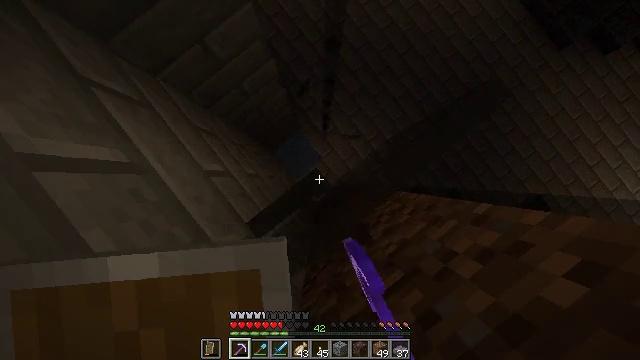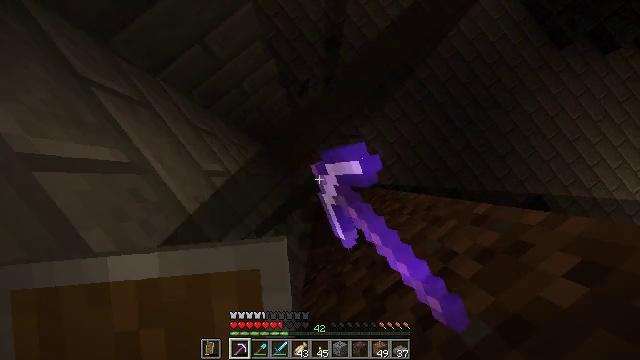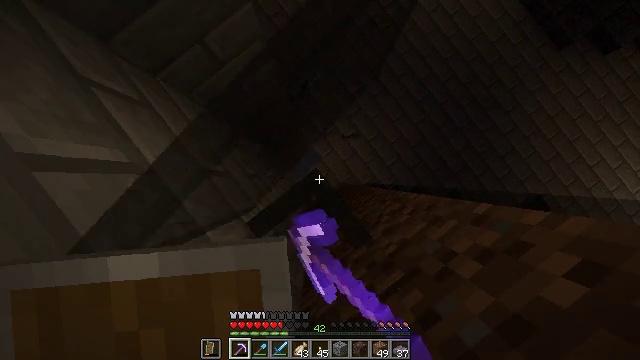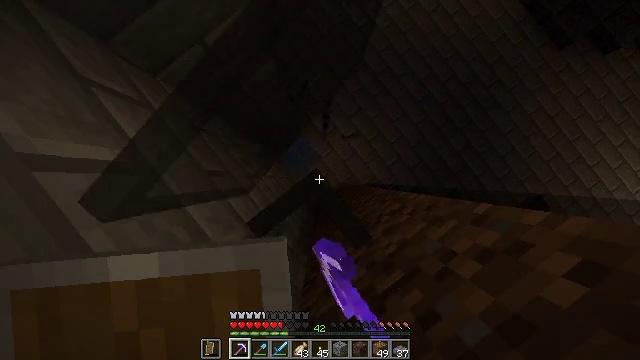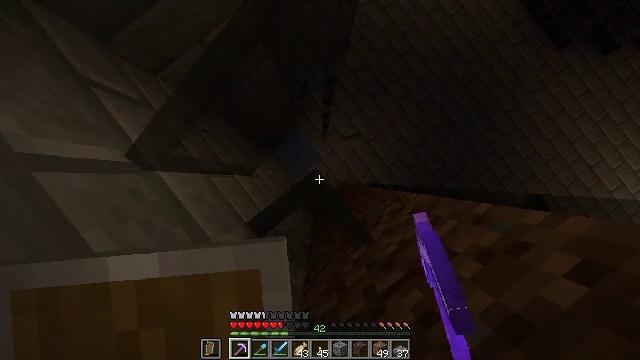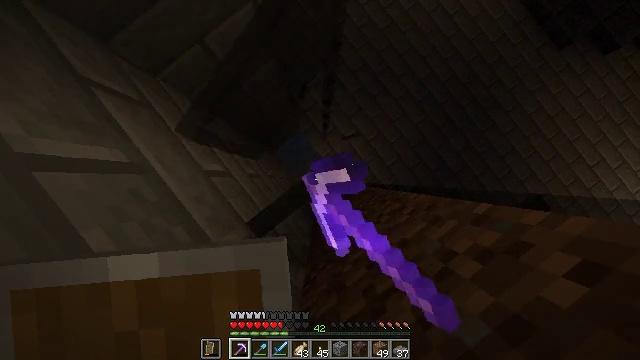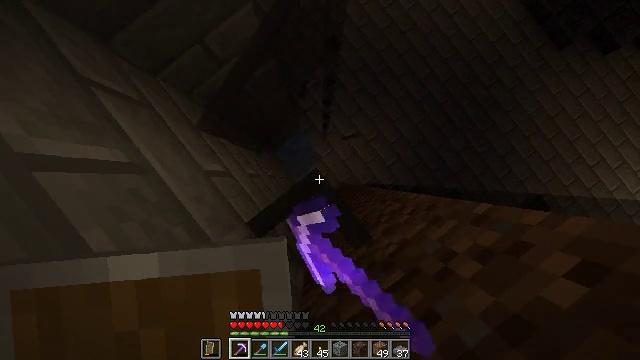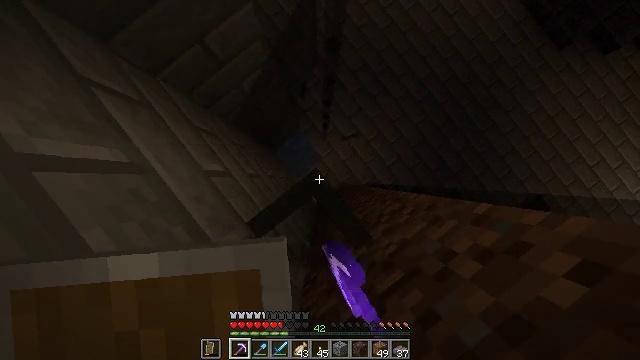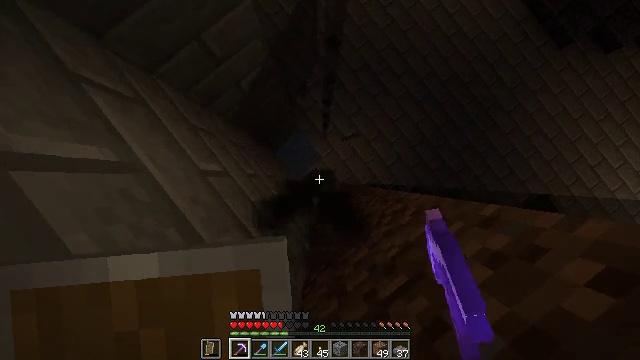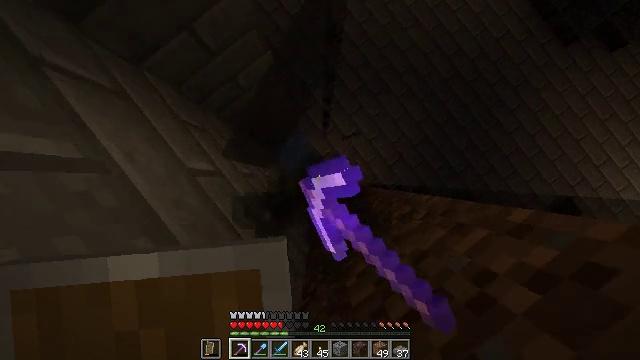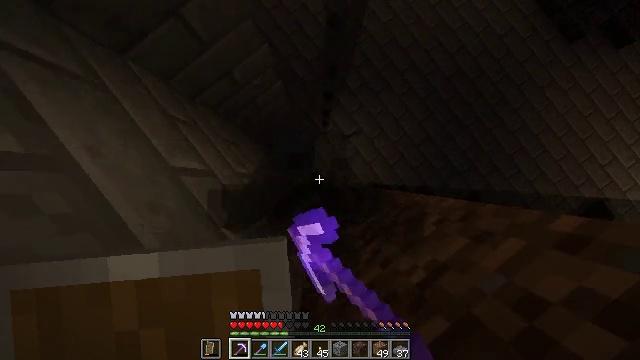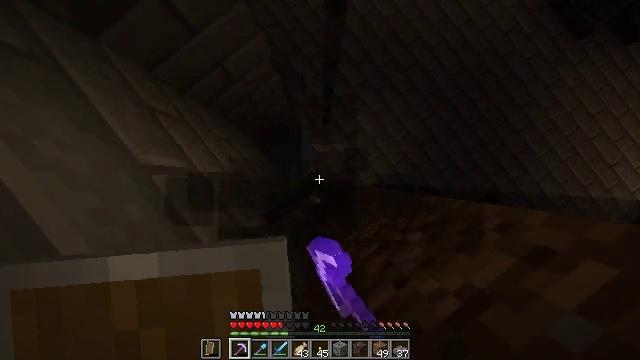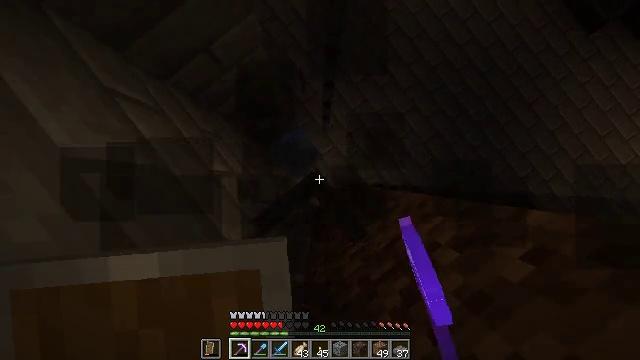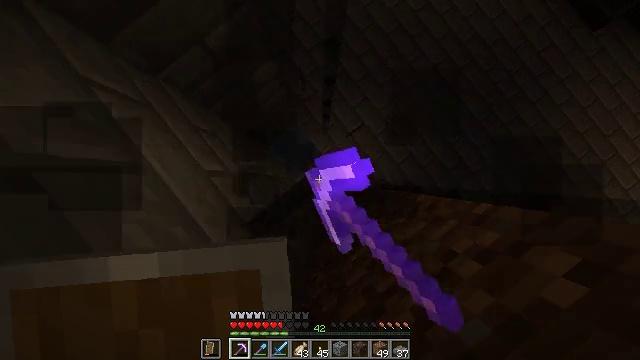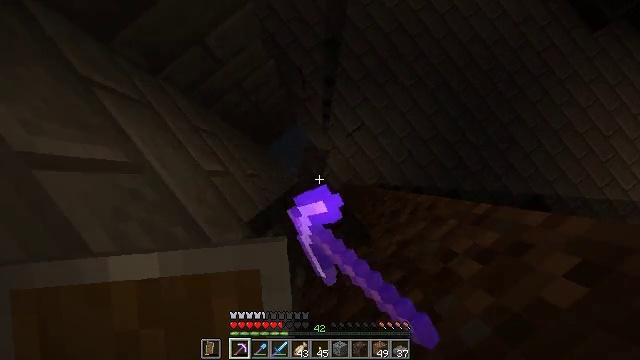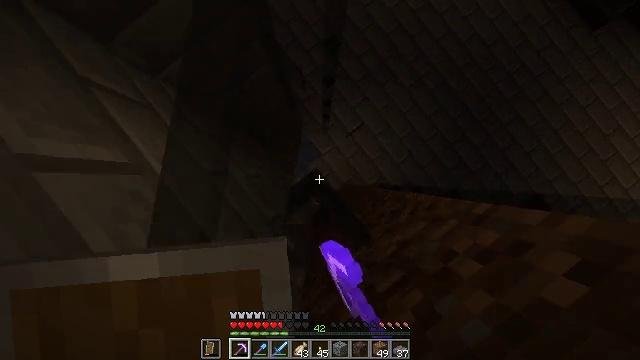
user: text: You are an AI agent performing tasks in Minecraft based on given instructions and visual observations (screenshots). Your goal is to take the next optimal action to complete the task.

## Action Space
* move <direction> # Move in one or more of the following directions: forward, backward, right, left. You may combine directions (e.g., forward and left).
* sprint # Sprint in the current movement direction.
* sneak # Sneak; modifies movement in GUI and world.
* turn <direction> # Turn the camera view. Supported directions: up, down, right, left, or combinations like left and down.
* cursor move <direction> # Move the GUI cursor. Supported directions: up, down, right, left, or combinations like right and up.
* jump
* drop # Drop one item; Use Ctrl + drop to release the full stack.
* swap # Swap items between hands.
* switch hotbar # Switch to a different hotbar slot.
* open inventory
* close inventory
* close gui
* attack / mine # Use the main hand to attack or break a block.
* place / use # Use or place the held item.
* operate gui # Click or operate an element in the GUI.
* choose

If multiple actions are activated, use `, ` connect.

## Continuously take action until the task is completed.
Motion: motion action
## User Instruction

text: Break the black stained glass pane to collect it.
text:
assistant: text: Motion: attack / mine
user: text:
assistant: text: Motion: attack / mine
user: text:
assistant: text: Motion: attack / mine
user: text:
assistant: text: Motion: attack / mine
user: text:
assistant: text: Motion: attack / mine
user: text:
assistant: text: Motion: attack / mine
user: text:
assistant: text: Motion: attack / mine
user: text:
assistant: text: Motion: attack / mine
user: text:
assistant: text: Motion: attack / mine
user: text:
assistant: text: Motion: attack / mine
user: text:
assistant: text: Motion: attack / mine
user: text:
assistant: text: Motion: attack / mine
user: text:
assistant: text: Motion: attack / mine
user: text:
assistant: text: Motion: attack / mine
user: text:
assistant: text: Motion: attack / mine
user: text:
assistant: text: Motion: turn right, attack / mine
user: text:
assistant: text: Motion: turn right and up
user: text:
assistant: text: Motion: turn right and up
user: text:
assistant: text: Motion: turn right and up
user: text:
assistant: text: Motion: turn right and up
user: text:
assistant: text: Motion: turn left and up
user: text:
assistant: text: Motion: no_op
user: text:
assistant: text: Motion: turn down
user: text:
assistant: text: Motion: turn right and up
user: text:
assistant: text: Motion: turn right and up
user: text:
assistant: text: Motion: turn right and up
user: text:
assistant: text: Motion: turn right and up
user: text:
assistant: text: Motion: turn right and up
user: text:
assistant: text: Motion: turn right and up
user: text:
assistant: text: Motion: no_op